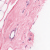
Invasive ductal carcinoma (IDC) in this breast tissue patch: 0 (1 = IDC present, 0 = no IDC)